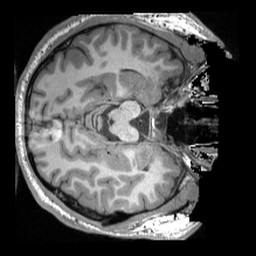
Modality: T1w
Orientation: axial
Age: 25
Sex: male
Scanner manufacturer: siemens
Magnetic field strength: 3 T
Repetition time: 2.3 s
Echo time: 0.00308 s